Interaction volume radius: 10 \u00c5
Interaction volume height: 20 \u00c5
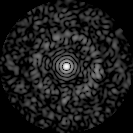
Disorder parameter: 0.8596